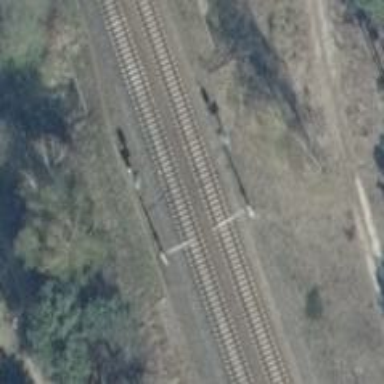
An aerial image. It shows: Light signal at railway crossing.